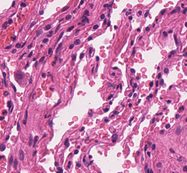
Tumor epithelial tissue: no
Tumor-associated stroma tissue: no
Normal tissue: yes